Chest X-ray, PA view. Patient: 26 years old, sex F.
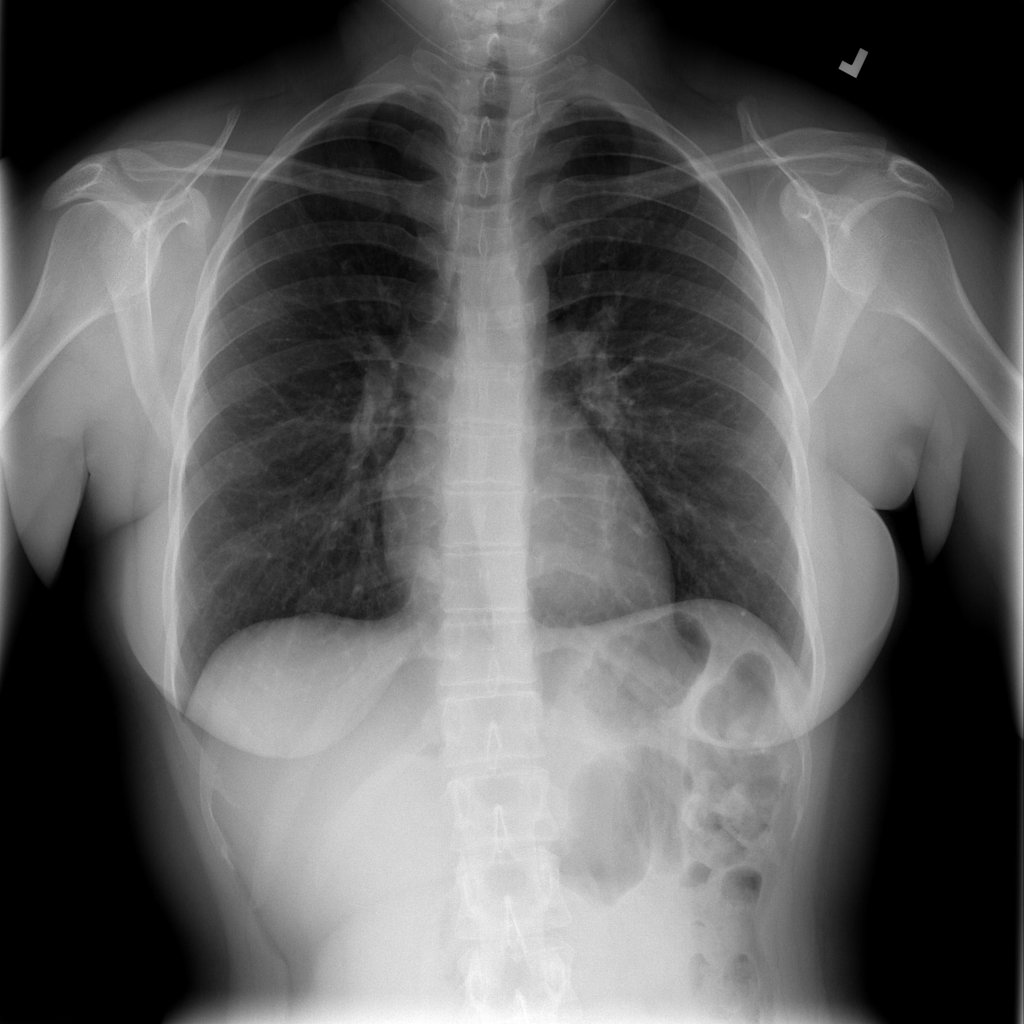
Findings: No Finding